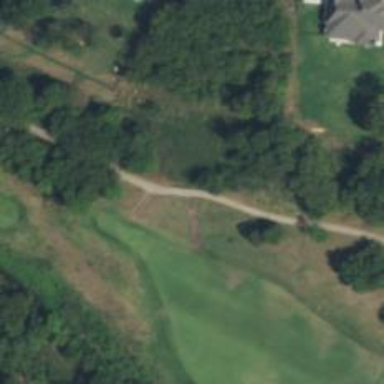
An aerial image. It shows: Path for both roads and golfers.